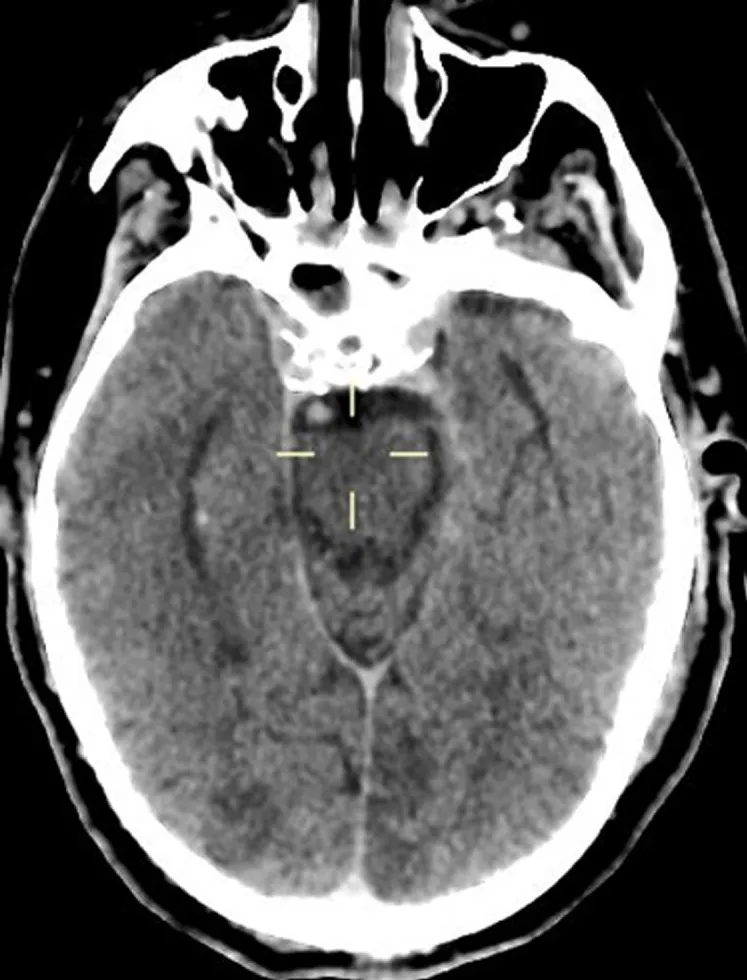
cerebral CT scan revealing multiple hypodense areas cortico-subcortical bilateral parietal and occipital related to multiple strokes.
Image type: radiology (ct)